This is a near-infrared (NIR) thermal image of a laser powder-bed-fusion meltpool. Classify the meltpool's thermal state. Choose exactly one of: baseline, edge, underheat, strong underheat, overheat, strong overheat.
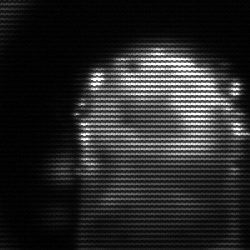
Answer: baseline